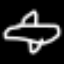
Label: airplane